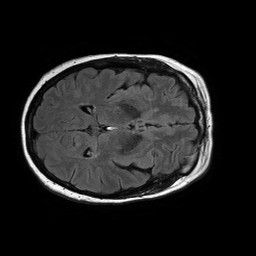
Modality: FLAIR
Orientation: axial
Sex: female
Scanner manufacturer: philips
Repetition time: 11 s
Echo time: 0.125 s